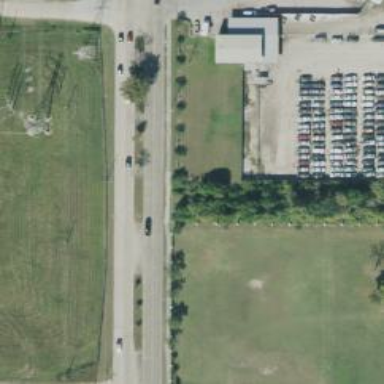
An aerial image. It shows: Secondary link road.